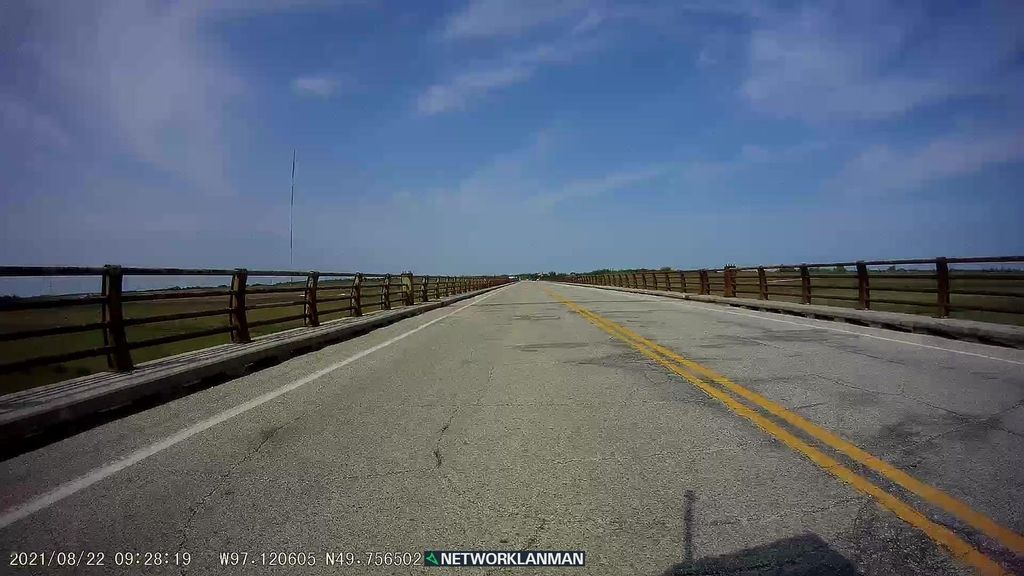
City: winnipeg